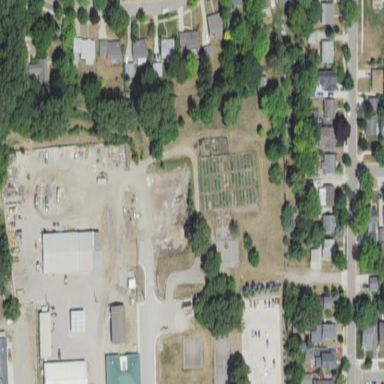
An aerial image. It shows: Community park with communal garden.